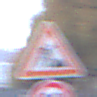
Verkehrszeichen: Arbeitsstelle
Zusatzzeichen unten: Geschwindigkeit30
Umgebung: Outdoor, Urban
Tageszeit: SunriseSunset
Wetter: PartlyCloudy
Licht: Natural
Jahreszeit: NotSpecified
Kontrast: LowContrast